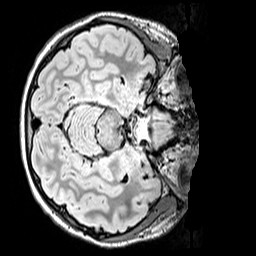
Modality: FLAIR
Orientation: axial
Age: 13
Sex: female
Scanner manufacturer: siemens
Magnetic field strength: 3 T
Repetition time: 5 s
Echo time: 0.388 s